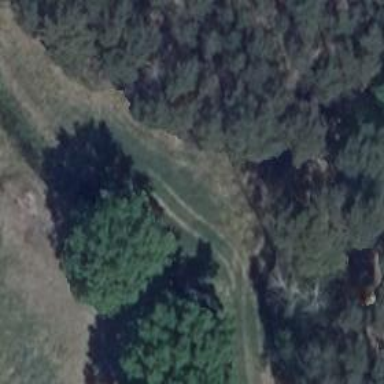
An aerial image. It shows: Grass track road with grade 5 tracktype.